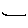
Label: line